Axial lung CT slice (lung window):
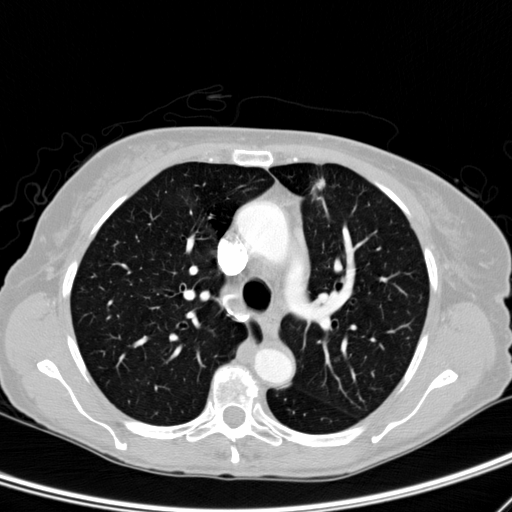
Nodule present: yes
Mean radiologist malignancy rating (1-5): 5